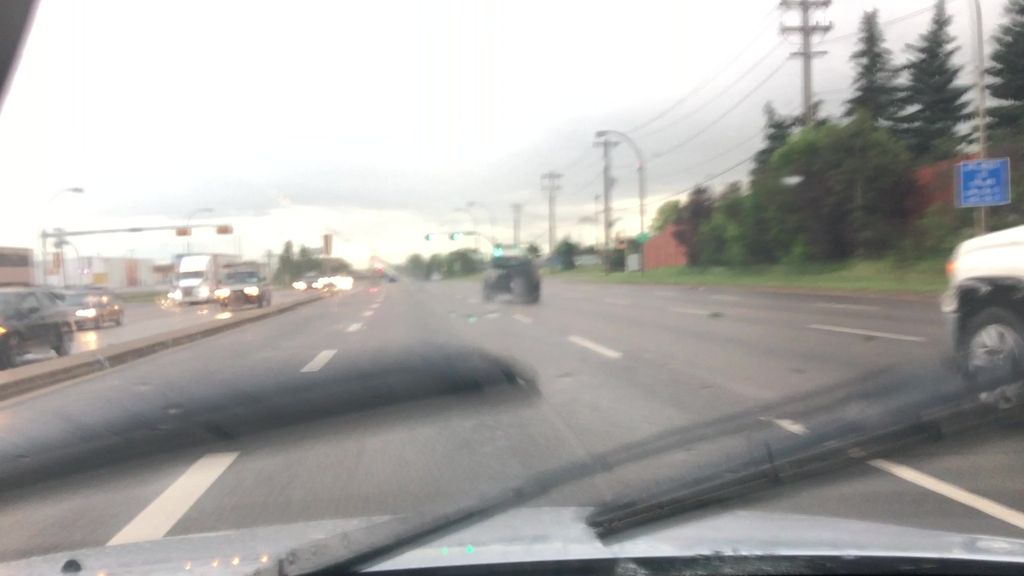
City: edmonton